Field crop: maize
Growth stage: 2
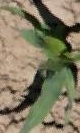
Species: maize